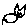
Label: cat